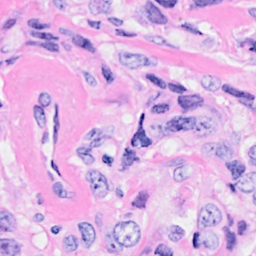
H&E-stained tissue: Breast